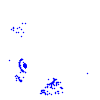
Particle: electron